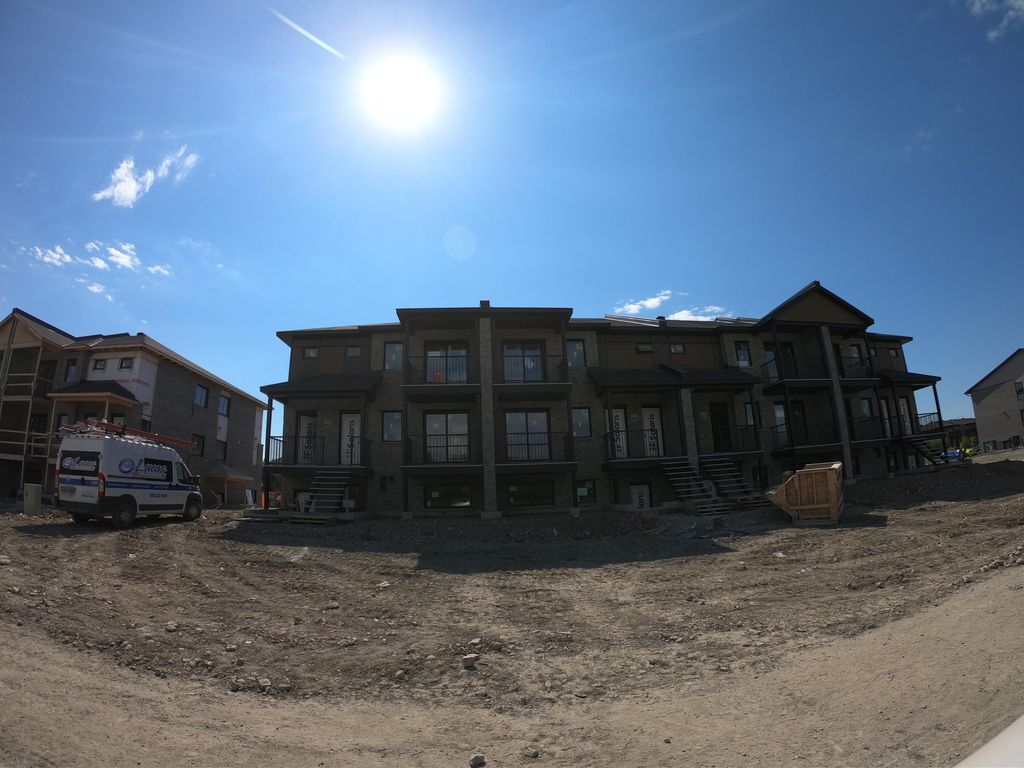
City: ottawa-gatineau